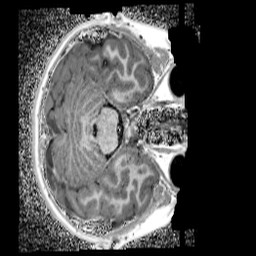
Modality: UNIT1_denoised
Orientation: axial
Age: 11
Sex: female
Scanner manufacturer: siemens
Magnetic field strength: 3 T
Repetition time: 4 s
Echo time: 0.00299 s